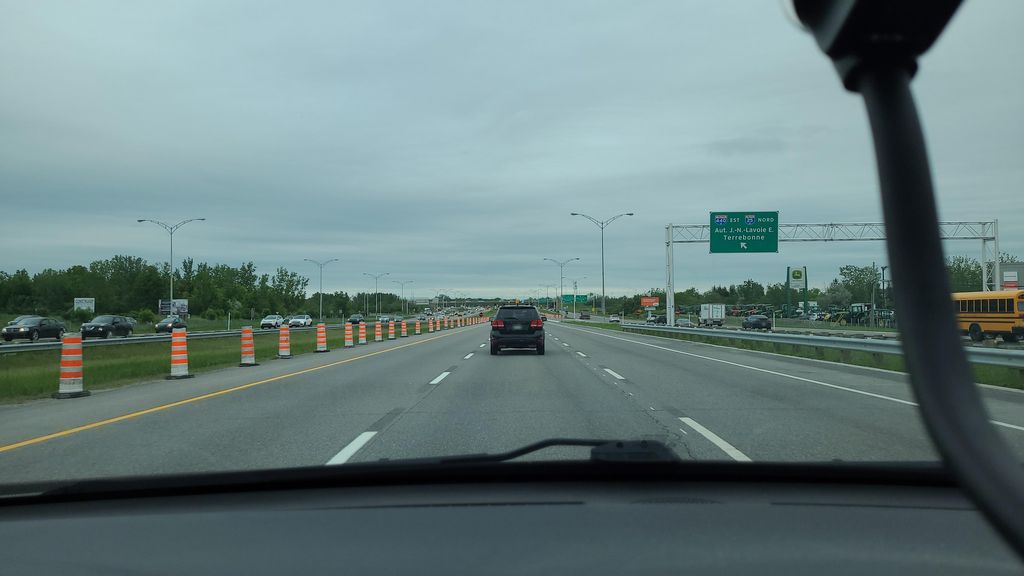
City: montreal